Question: If I have the following data and plot it using 'ggplot2' I get:
'''
a <-c(0.3,0.3,0.3,0.3,0.3)
b <-c(1:5,0.9,0.9,0.9,0.9,0.9)
c <-c(1:5,0.5,0.5,0.5,0.5,0.5)
z <-rep(1:5,5)
df <- data.frame(y=c(a,b,c),x=c(z),line=c(rep("1",5),
rep("2",5),rep("3",5),rep("2",5),rep("3",5)))
library(ggplot2)
a <- ggplot(df,aes(x=x,y=y,fill=line,shape=line,group=line)) +
geom_line(aes(linetype=line),size=1) +
scale_linetype_manual(values=c("dashed","solid", "dotdash")) +
geom_point(size=3) + scale_shape_manual(values=c(25,23,21,25,23)) +
scale_fill_manual(values=c("red", "blue", "yellow","red", "blue"))
'''
If I want to specify the title of the legend I can do a number of things like
'''
a + labs(shape = "MY TITLE HERE") # or
a <- ggplot(df,aes(x=x,y=y,fill=line,shape=line,group=line)) +
geom_line(aes(linetype=line),size=1) +
scale_linetype_manual(values=c("dashed","solid", "dotdash")) +
geom_point(size=3) + scale_shape_manual(values=c(25,23,21,25,23),name="MY
TITLE HERE") +
scale_fill_manual(values=c("red", "blue", "yellow","red", "blue"))
'''

However, all of these options break the composite legend up into their separate mapping paramters.
How do I maintain the composite legend with 'linetype','shape' and 'fill' and change the legend title?
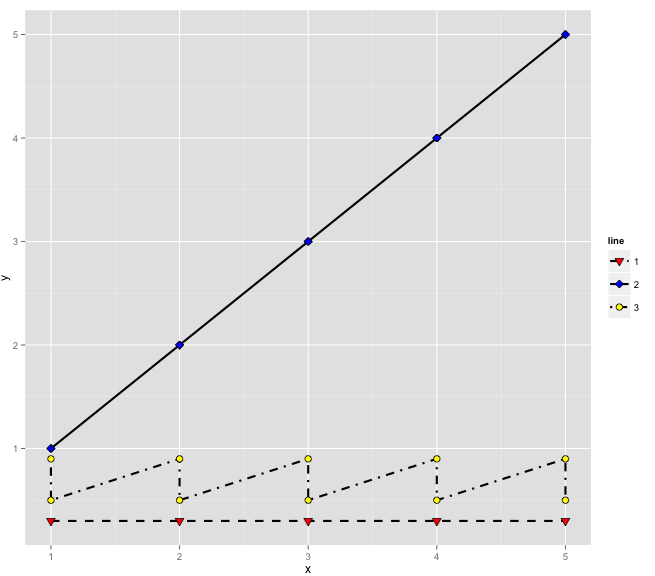
Answer: In 'ggplot2' all scales with the same label will be grouped together, so you need to do this:
1. (optional) Create a variable with your label, e.g. scale_label
2. Pass the same label to each scale as the first argument.
For example:
'''
scale_label <- "My custom title"
a <- ggplot(df,aes(x=x,y=y,fill=line,shape=line,group=line)) +
geom_line(aes(linetype=line),size=1) +
scale_linetype_manual(scale_label, values=c("dashed","solid", "dotdash")) +
geom_point(size=3) +
scale_shape_manual(scale_label, values=c(25,23,21,25,23)) +
scale_fill_manual(scale_label, values=c("red", "blue", "yellow","red", "blue"))
#scale_shape("Title")
print(a)
'''